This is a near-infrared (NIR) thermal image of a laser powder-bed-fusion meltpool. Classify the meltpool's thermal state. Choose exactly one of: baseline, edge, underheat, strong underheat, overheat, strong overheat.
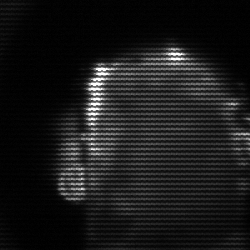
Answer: baseline